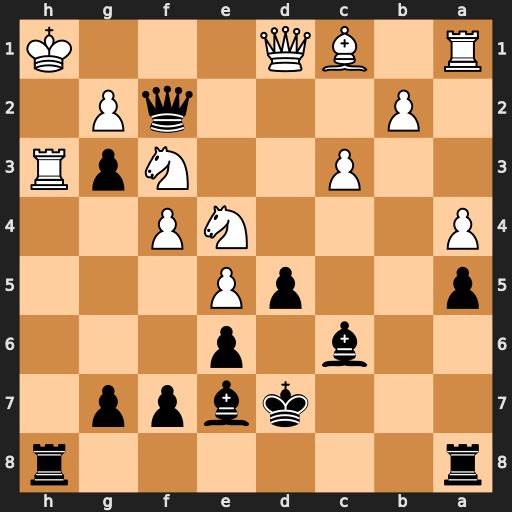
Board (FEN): r6r/3kbpp1/2b1p3/p2pP3/P3NP2/2P2NpR/1P3qP1/R1BQ3K
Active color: b
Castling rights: -
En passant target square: -
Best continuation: Rxh3+ gxh3 g2+ Kh2 g1=Q#